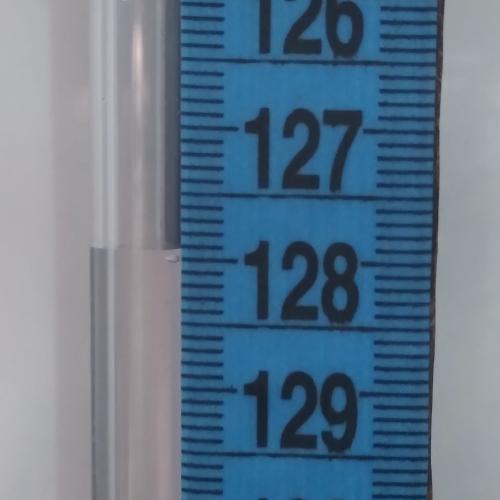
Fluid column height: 127.9 cm